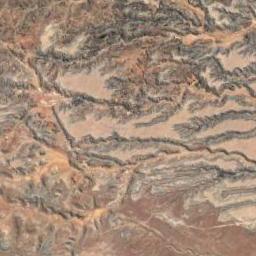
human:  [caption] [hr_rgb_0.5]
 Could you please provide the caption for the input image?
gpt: There is the mountain of uneven .

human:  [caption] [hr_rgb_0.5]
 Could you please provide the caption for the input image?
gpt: The mountain is full of yellow soil .

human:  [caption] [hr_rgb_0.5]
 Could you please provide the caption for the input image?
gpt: There is a yellow bare field on this mountain .

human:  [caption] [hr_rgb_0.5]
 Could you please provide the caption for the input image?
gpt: The folded mountain has a continuous series of rugged mountains and its rocks are yellow .

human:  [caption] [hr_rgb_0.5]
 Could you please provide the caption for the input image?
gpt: There are some cracks on the brown mountain .